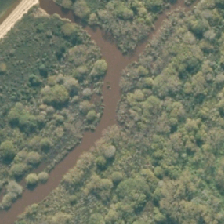
Land cover: herbaceous_freshwater_vege